【题型】填空题　【知识点】解析几何　【难度】easy
将一张坐标纸折叠一次, 使点 \((2,0)\) 与点 \((1,1)\) 重合, 此时点 \((m,n)\) 与原点 \((0,0)\) 重合, 则 \(m \cdot n\) 的值是 \underline{\quad\quad}.
【解答】
\noindent \textbf{【答案】} \(\boldsymbol{-1}\)

\vspace{0.3em}
\noindent \textbf{【详解】}

\textcolor{red}{如图: 可知折痕为点 \((2,0)\) 与点 \((1,1)\) 的中垂线,}

中点坐标为 \(\left(\frac{3}{2},\frac{1}{2}\right)\),

设折痕直线的斜率为 \(k\), 则 \(k \times \frac{1-0}{1-2} = -1\), 得 \(k = 1\),

故折痕直线方程为 \(y - \frac{1}{2} = x - \frac{3}{2}\), 即 \(x - y - 1 = 0\),

由题意点 \((m,n)\) 与原点 \((0,0)\) 关于折痕对称,

故
\(
\begin{cases}
\frac{m}{2} - \frac{n}{2} - 1 = 0 \\
\frac{m}{n} \times 1 = -1
\end{cases}
\)
得
\(
\begin{cases}
m = 1 \\
n = -1
\end{cases}
\)
故 \(m \cdot n = 1 \cdot (-1) = -1\).

故答案为: \(-1\)

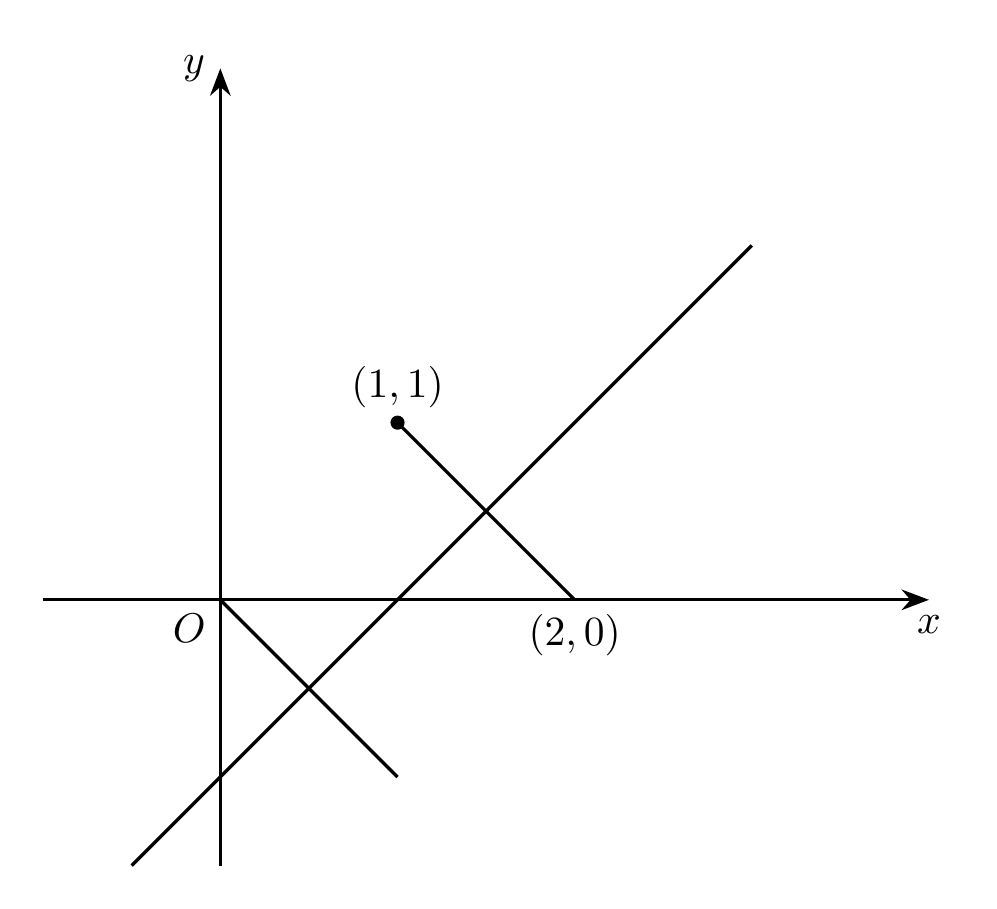